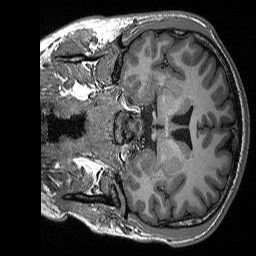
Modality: T1w
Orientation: coronal
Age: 19
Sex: male
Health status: healthy
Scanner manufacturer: siemens
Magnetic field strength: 3 T
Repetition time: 2.3 s
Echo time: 0.00298 s